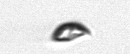
Label: Cryptophyta